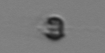
Label: Apedinella